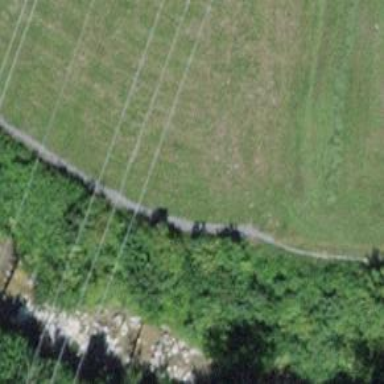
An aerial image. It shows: Path.